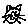
Label: cat